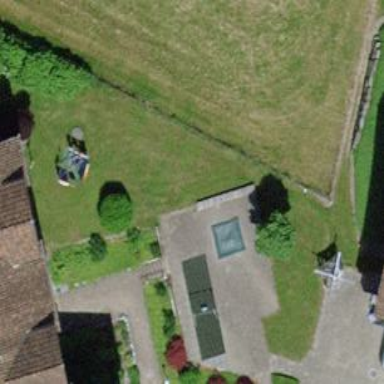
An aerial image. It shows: Sandpit playground.